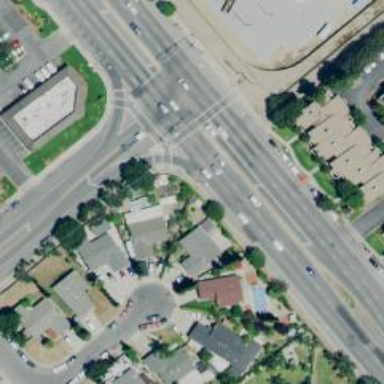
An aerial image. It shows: Primary highway with separate sidewalk.